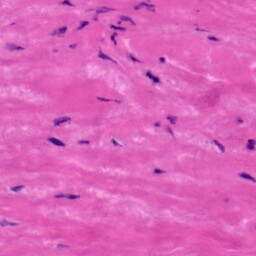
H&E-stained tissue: Tonsil